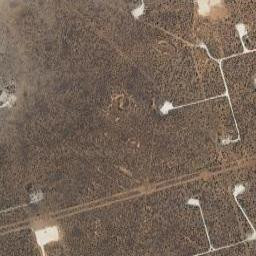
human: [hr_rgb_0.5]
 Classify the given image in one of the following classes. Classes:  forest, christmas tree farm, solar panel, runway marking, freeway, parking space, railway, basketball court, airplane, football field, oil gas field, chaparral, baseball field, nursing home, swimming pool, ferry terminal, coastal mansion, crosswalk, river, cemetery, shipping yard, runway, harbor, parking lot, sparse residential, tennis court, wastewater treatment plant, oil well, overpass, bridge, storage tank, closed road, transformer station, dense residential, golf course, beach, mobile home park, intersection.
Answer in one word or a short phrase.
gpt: oil gas field